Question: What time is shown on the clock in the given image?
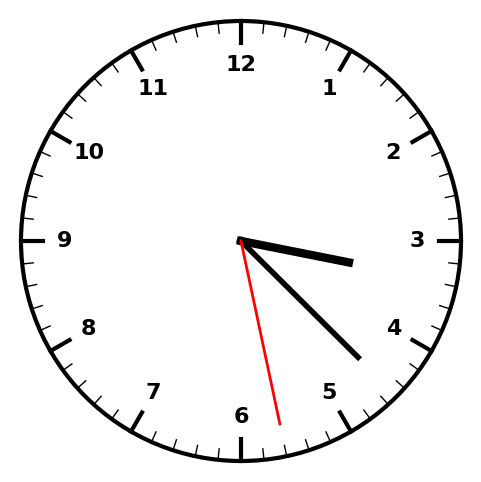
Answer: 03:22:28